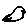
Label: bird